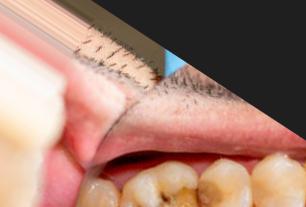
Condition: Caries